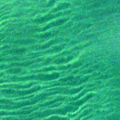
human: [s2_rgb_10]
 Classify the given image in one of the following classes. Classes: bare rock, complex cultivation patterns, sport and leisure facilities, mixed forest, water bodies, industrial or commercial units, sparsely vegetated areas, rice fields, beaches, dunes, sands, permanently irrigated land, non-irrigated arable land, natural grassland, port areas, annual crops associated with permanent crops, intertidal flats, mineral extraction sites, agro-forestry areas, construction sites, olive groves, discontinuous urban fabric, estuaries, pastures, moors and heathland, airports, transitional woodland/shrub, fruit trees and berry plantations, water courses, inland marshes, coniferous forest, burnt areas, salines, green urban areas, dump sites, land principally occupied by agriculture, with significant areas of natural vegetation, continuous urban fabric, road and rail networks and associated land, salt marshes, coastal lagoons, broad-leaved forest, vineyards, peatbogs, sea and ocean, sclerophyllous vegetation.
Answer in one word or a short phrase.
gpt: sea and ocean